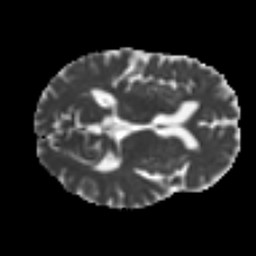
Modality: MD
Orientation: axial
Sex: male
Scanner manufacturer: ge
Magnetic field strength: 3 T
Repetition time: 7 s
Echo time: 0.08 s